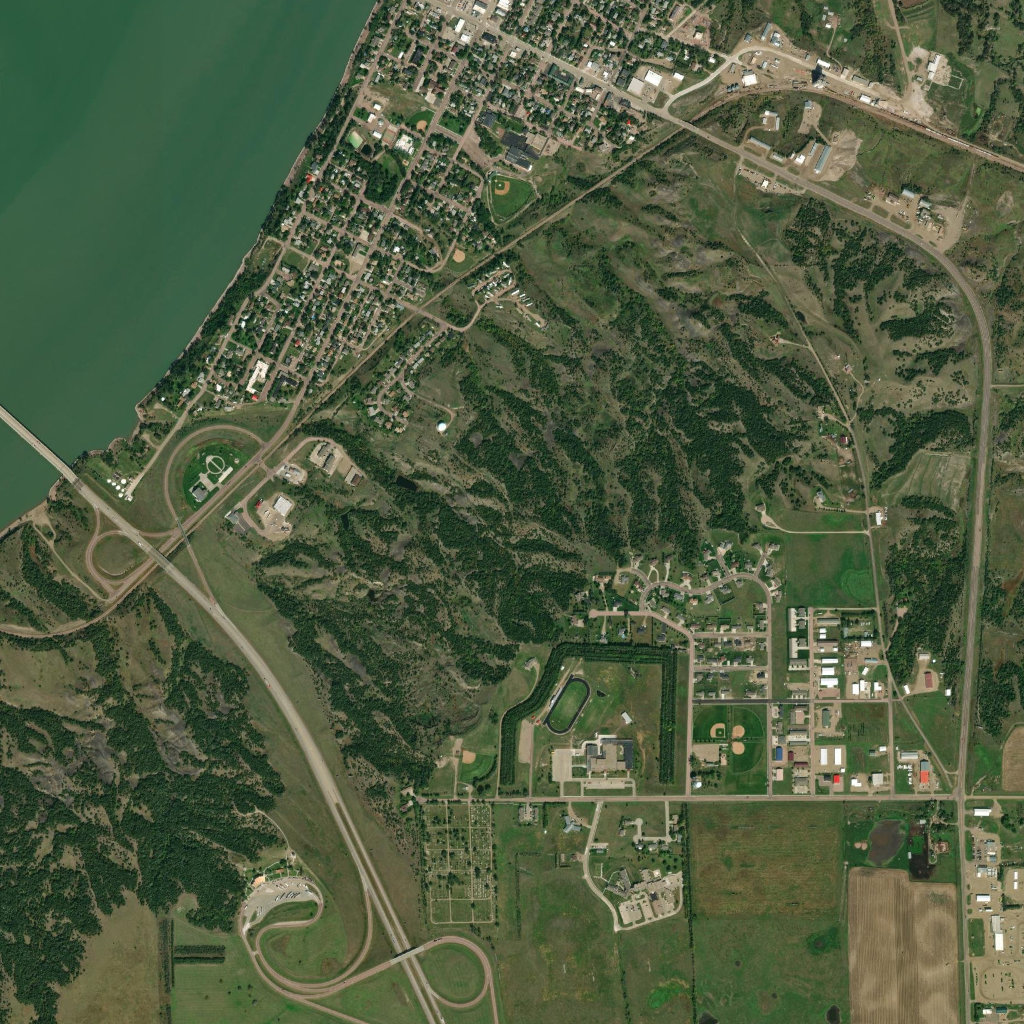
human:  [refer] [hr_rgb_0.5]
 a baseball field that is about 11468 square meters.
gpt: <box>[[47, 16, 52, 21, 0]]</box>

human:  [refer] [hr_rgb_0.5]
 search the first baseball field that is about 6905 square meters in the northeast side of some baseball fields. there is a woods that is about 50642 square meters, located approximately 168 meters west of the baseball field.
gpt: <box>[[71, 68, 74, 72, 0]]</box>